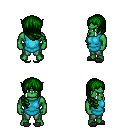
a pixel art fantasy rpg character, male body template, orc, green skin, teal tunic, teal pants, green right-swept hairstyle, gray slippers, four views (front, back, left, right), 2x2 character sprite sheet, small pixel art, hard edges, no anti-aliasing